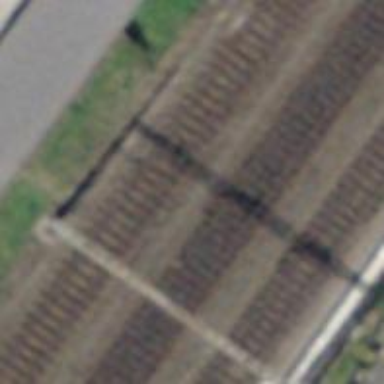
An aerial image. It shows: Railway siding with one electrified track and contact line.